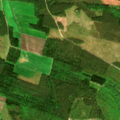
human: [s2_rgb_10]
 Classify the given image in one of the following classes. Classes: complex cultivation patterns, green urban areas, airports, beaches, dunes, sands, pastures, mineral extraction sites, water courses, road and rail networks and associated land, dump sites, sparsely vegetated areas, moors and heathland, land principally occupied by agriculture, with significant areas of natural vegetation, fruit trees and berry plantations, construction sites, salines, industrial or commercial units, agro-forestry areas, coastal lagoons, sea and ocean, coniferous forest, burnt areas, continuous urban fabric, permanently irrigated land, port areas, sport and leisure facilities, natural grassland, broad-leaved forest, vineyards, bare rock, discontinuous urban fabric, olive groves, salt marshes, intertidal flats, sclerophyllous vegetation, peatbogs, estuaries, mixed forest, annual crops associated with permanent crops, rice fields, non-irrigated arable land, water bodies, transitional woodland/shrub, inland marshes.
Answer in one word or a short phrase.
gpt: non-irrigated arable land, coniferous forest, mixed forest